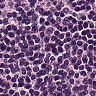
Metastatic tissue present: no